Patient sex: M
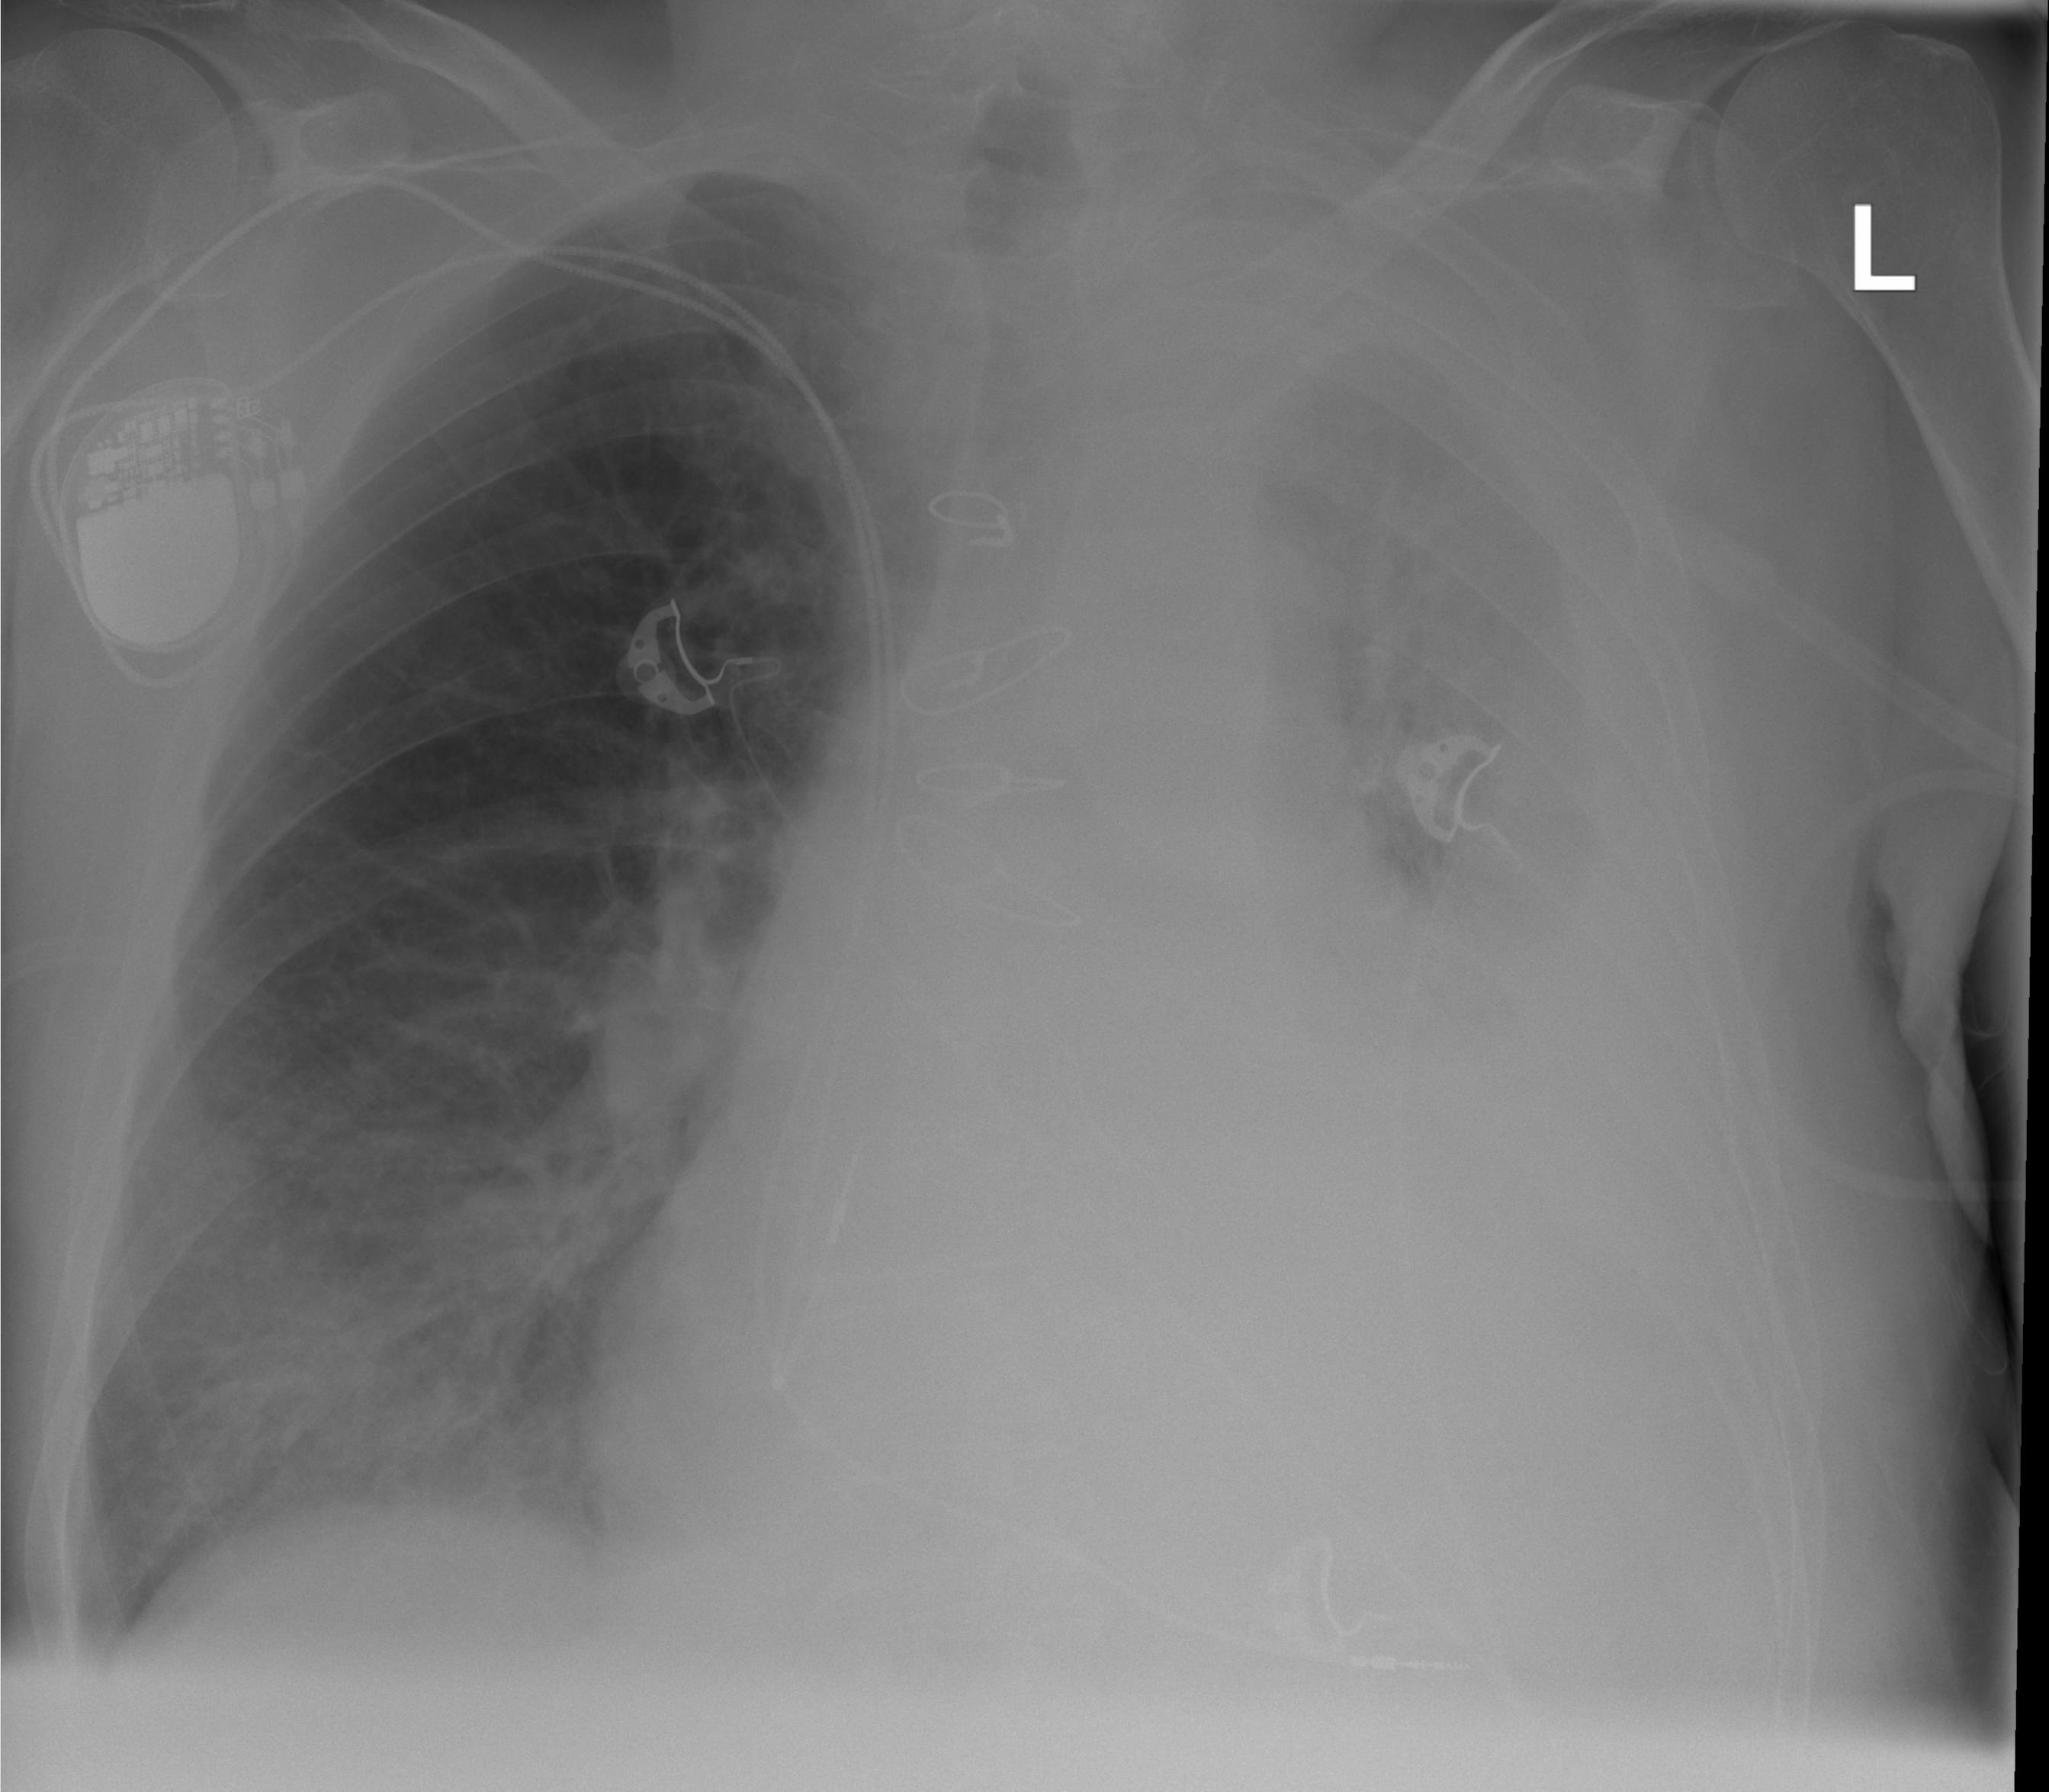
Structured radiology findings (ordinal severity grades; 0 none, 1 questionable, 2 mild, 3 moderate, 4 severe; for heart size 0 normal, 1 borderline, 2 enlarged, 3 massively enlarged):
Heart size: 0
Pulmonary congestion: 0
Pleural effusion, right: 0
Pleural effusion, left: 4
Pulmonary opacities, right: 2
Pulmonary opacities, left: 0
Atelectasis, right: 0
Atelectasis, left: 3